Field crop: tomato
Growth stage: 1
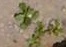
Species: portulaca